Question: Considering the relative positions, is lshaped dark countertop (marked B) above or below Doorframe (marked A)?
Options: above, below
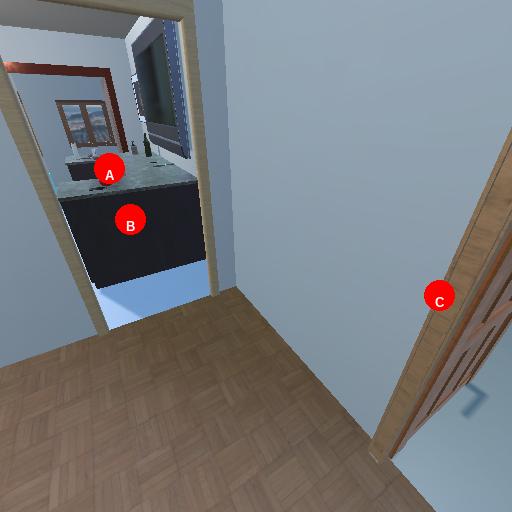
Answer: above